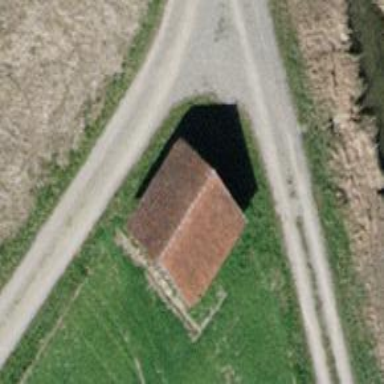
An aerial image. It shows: Shed building.